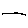
Label: line